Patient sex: M
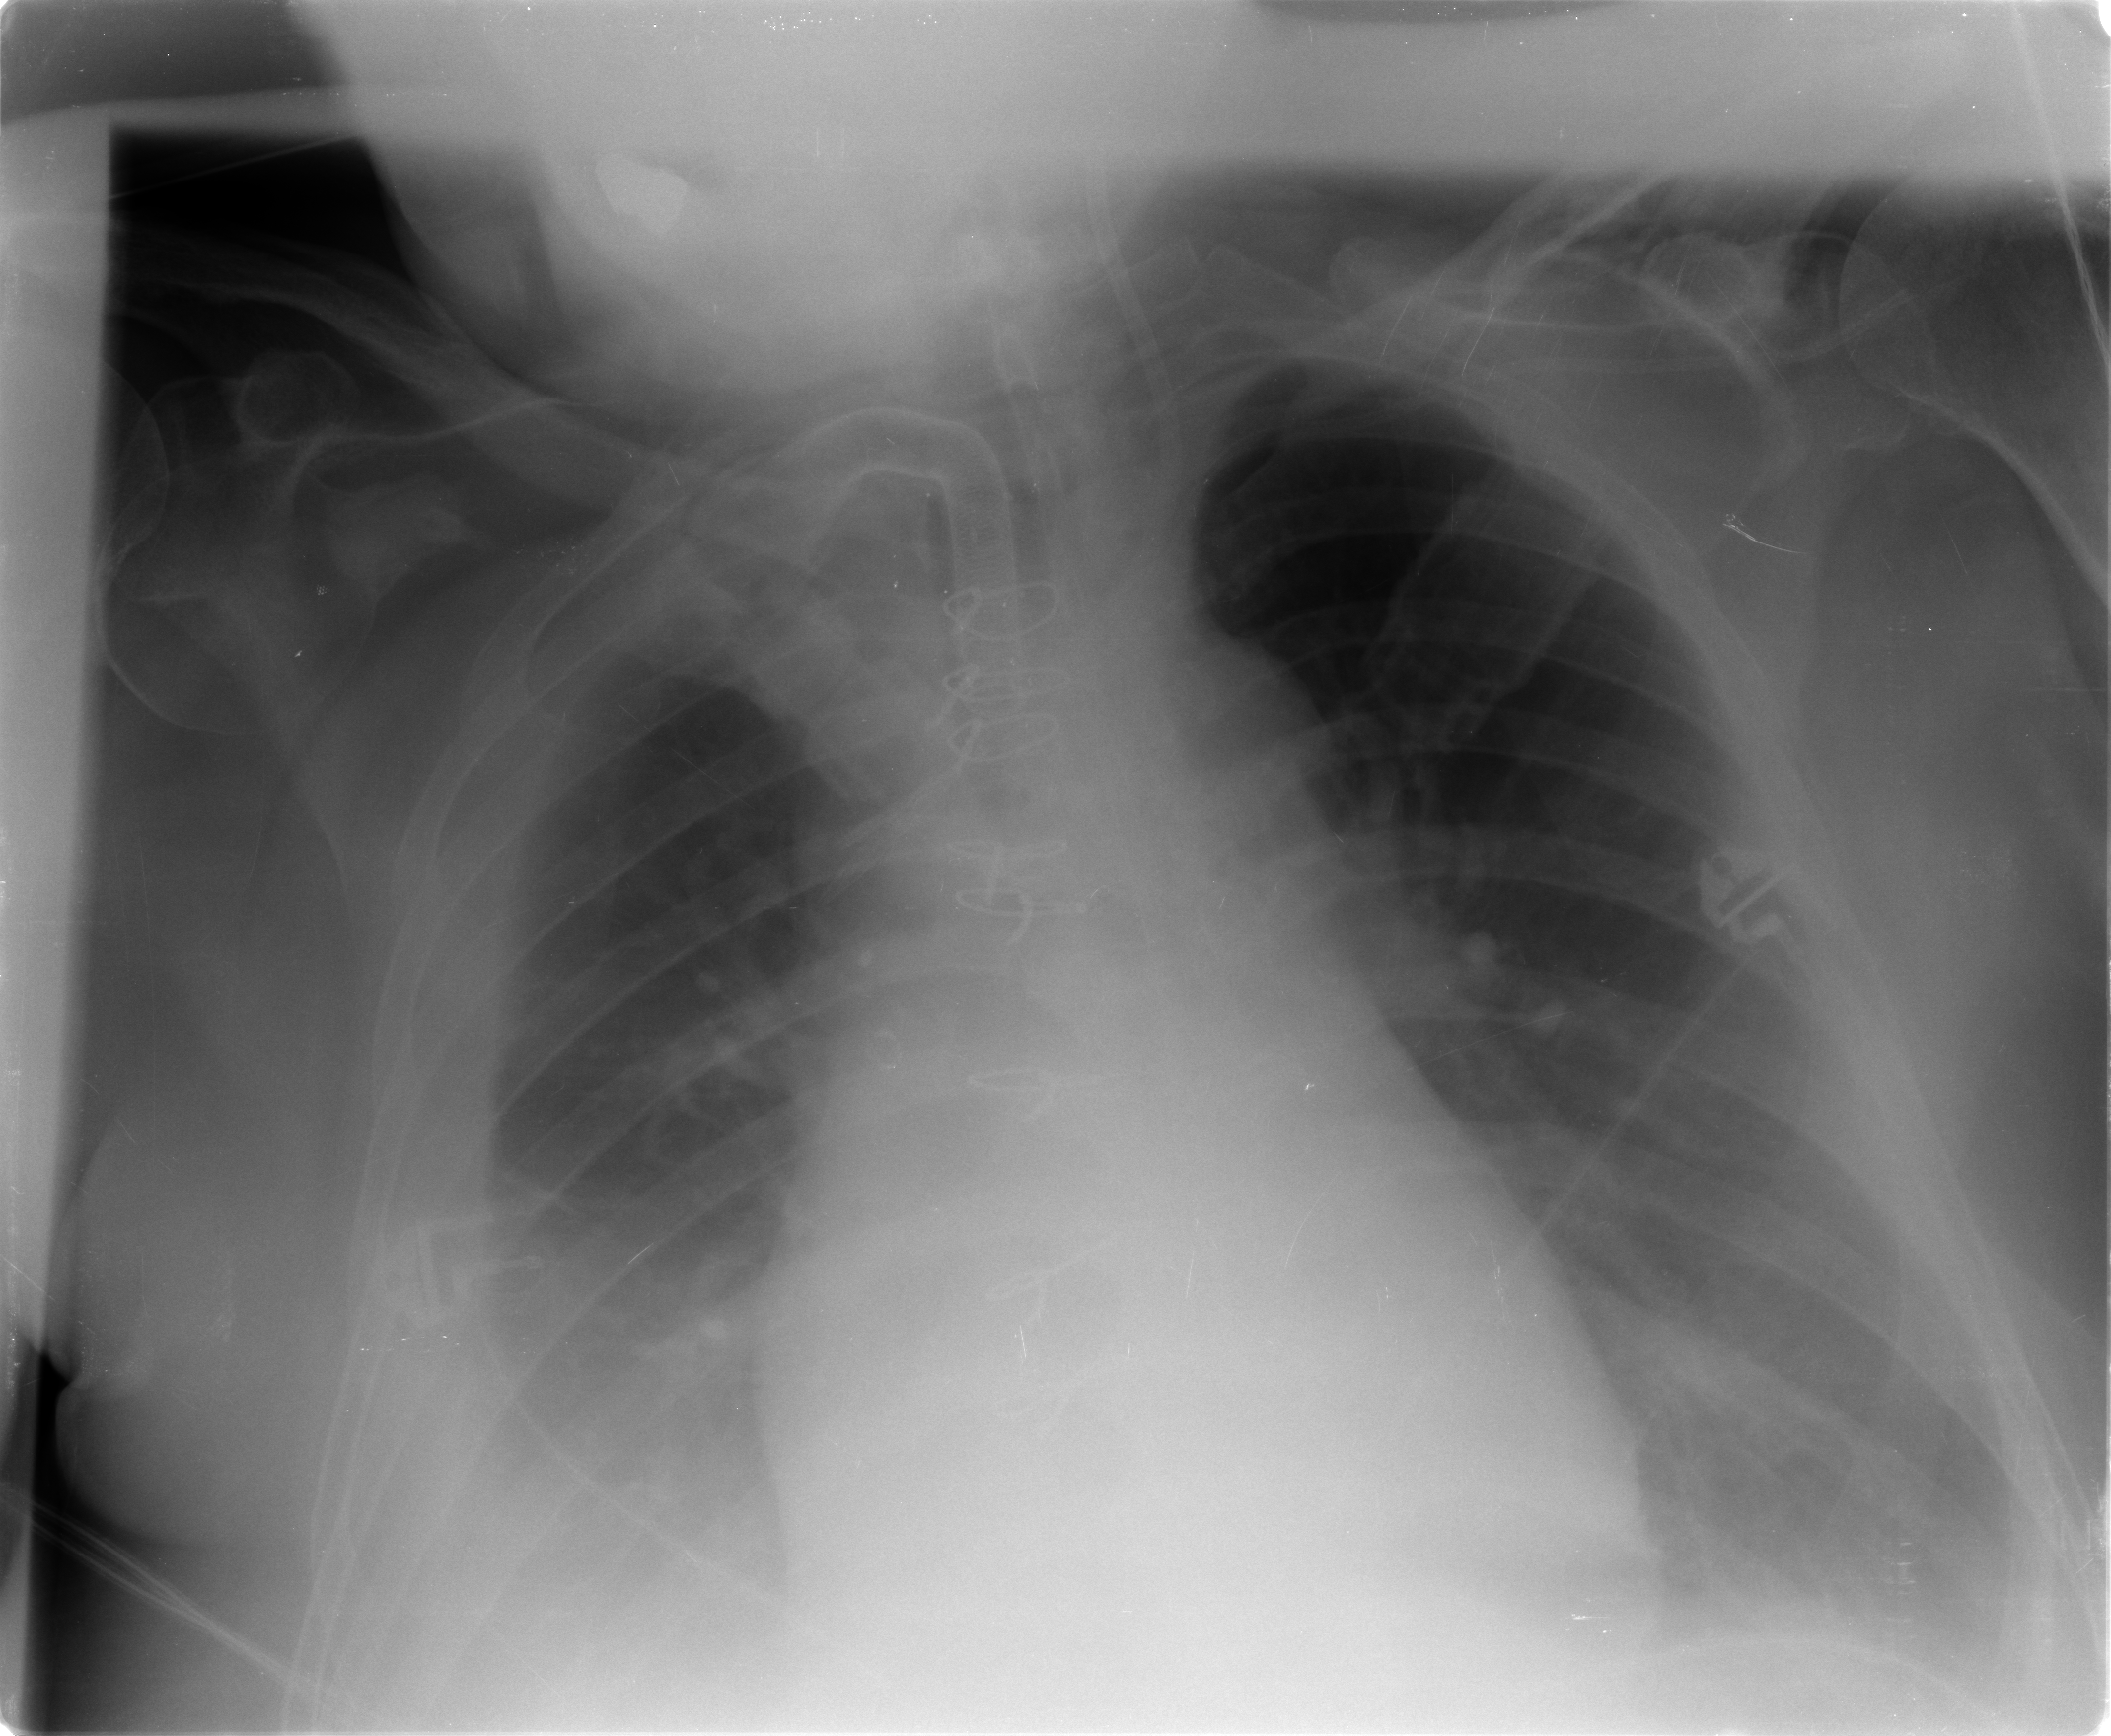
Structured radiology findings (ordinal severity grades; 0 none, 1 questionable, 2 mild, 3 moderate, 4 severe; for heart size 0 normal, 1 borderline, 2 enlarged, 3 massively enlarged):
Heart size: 2
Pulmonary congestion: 2
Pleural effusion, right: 3
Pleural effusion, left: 2
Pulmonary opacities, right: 0
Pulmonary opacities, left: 0
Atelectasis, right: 3
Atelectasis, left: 3